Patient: sex F, age 52
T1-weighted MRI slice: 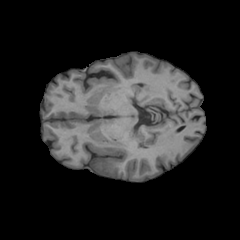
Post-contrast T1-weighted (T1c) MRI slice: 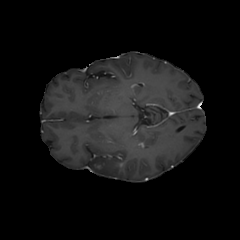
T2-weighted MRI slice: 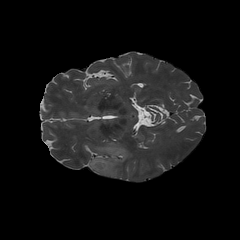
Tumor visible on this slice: yes
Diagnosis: Glioblastoma, IDH-wildtype
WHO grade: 4